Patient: sex F, age 27
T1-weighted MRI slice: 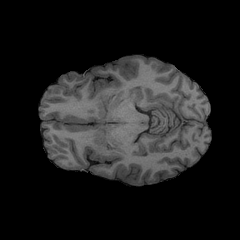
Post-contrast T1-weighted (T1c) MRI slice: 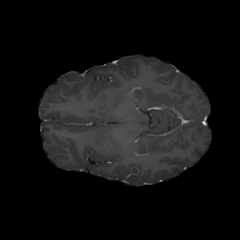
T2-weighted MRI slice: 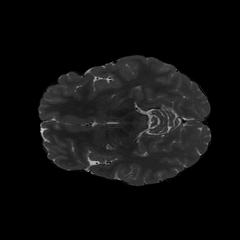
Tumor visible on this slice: no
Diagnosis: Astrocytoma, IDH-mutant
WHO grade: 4